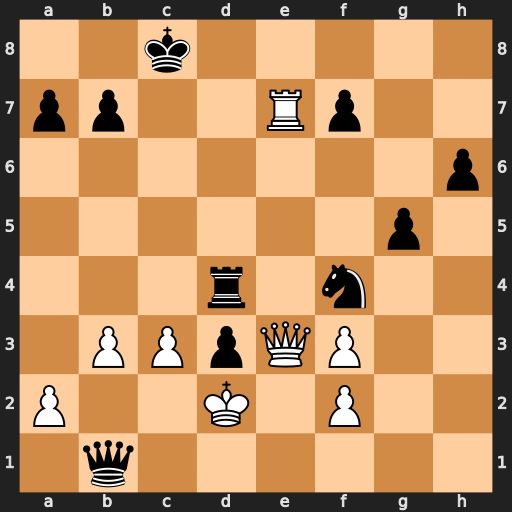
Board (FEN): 2k5/pp2Rp2/7p/6p1/3r1n2/1PPpQP2/P2K1P2/1q6
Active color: w
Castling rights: -
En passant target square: -
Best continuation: Re8+ Kd7 Qe7+ Kc6 Rc8+ Kb6 Qc5+ Ka6 Qa3+